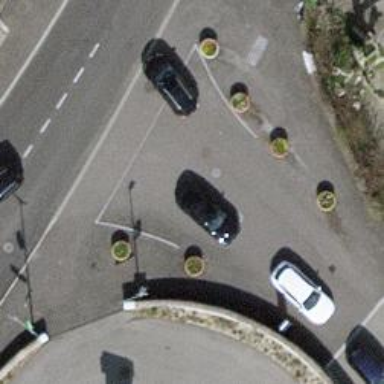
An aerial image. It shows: Unmarked crossing on the road.